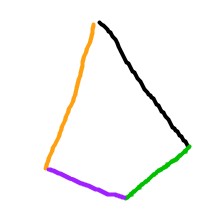
Shape: kite